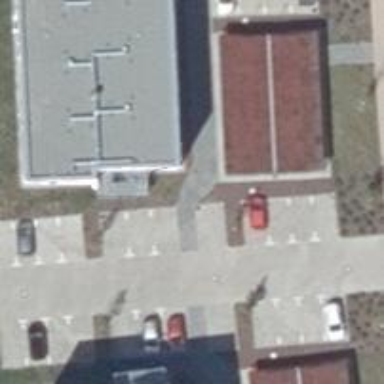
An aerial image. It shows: Parking area with surface.